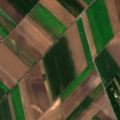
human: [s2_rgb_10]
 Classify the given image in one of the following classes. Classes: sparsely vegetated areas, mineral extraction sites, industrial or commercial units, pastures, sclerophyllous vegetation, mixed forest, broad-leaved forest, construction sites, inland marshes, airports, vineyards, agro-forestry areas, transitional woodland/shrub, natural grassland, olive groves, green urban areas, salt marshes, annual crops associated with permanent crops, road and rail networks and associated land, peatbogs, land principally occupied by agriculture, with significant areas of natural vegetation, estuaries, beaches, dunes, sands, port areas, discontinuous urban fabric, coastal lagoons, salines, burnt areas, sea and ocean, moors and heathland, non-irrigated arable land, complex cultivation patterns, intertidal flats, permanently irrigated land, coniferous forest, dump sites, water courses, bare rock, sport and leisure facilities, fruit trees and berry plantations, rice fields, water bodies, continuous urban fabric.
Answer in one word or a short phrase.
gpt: non-irrigated arable land